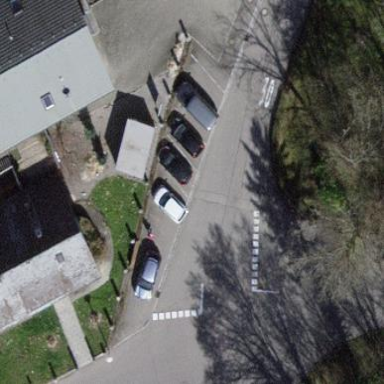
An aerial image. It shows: Street-side parking area.